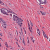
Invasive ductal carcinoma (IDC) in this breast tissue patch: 1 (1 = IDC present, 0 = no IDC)